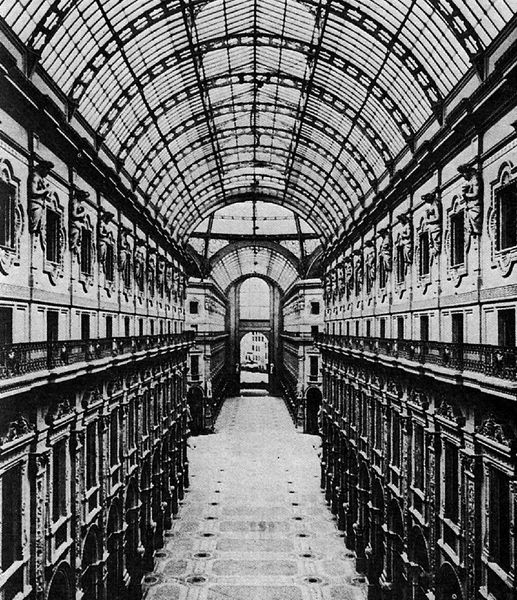
Titel: Galleria Vittorio Emmanuele II in Mailand
Künstler: Giuseppe Mengoni
Standort: Mailand (EU - I)
Schlagwörter: fenster, glas, marmor, paris, schmuck, schwarz, säulen, tür, dach, gebäude, muster, wand, architektur, boden, decke, verbindung, statue, balkon, bilder, bogen, passage, weis, saal, figuren, kuppel, ornamente, verzierung, durchgang, transparent, galerie, halle, foto, fotografie, gang, gewölbe, torbogen, balustrade, kreuzung, fliesen, bahnhof, räume, arkaden, statuen, profan, museum, glasdach, gerippe, bauwerk, nischen, profanbau, glaskuppel, zonen, kammern, decken, überdacht, mailand, glasdecke, gewölbedecke, g, spielge, 1820, einkaufspassage